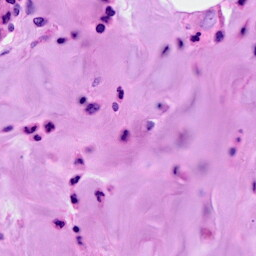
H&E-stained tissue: Breast